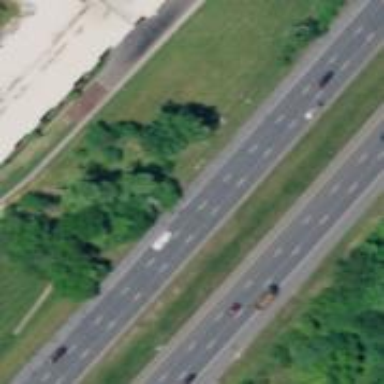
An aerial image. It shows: This image shows trunk highway that functions as expressway.